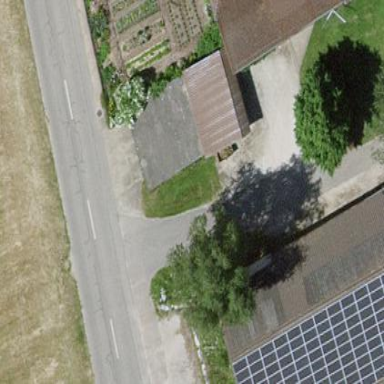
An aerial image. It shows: Garage.